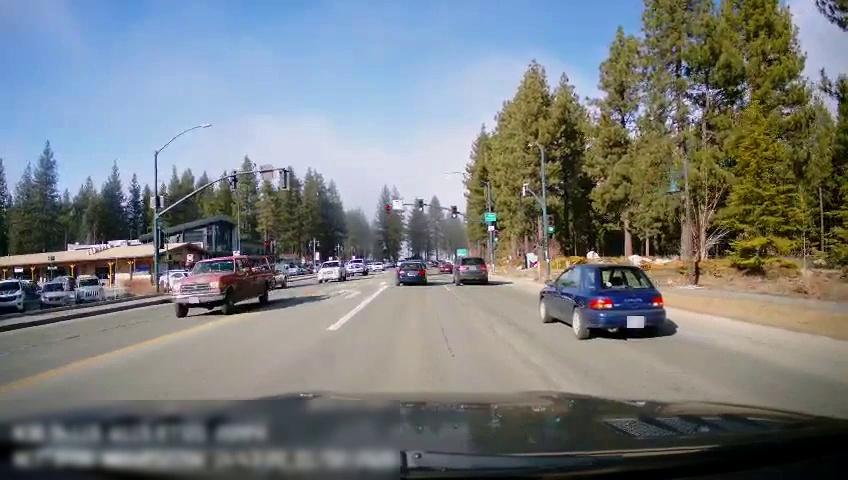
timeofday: Day
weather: Sunny
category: Drivable Space
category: Vehicles | SUV
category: Vehicles | SUV
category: Vehicles | SUV
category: Vehicles | SUV
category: Vehicles | Car
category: Vehicles | Car
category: Vehicles | Car
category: Vehicles | Car
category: Vehicles | SUV
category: Vehicles | Car
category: Vehicles | Truck
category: Vehicles | Car
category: Vehicles | Car
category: Vehicles | SUV
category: Vehicles | Car
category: Lanes | Opposite Lane
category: Lanes | Current Lane
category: Traffic | Signs
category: Traffic | Signs
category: Traffic | Lights
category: Traffic | Lights
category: Traffic | Lights
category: Traffic | Lights
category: Traffic | Lights
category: Traffic | Lights
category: Traffic | Lights
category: Traffic | Signs